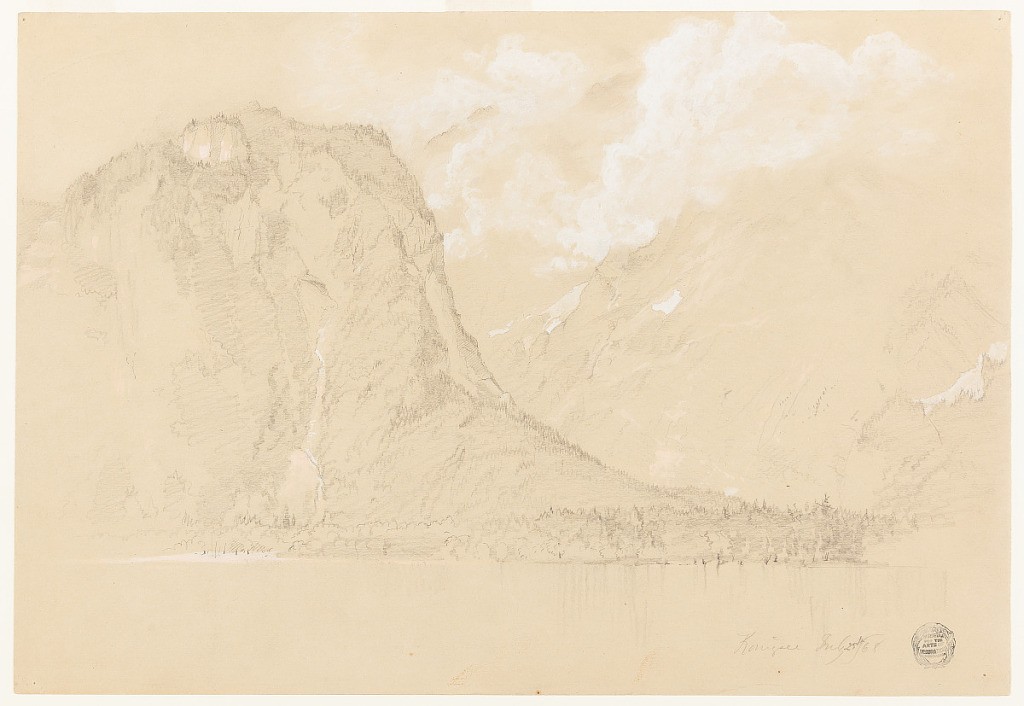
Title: Burgstallstein and Schrainbach Waterfall on the Königssee, Bavaria (Germany)
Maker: Frederic Edwin Church, American, 1826–1900
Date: July 1868
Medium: Graphite and white gouache on tan laid paper
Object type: drawing
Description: Landscape sketch showing a view of the prominence known as Burgstallstein and the Schrainbach Waterfall along the shores of the Königssee in Bavaria, present-day Germany. In the foreground, the waters of the lake extend to the middle distance, where they encounter the steep, wooded shore of the Hirschau peninsula--out of which Burgstallstein abruptly rises. The Schrainbach Waterfall visibly cascades down the prominence, which looms over the lake at left. In the background at right, towering alpine peaks are largely veiled by low-lying clouds.